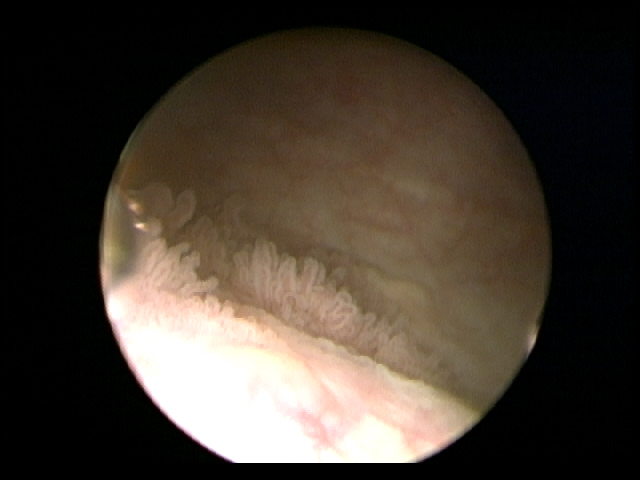
Modality: WLC
Class: Malignant
Subclass: HighGradePapillary
Lesion: L2
Stage: Ta
Morphology: Papillary
Bladder cancer association: Yes